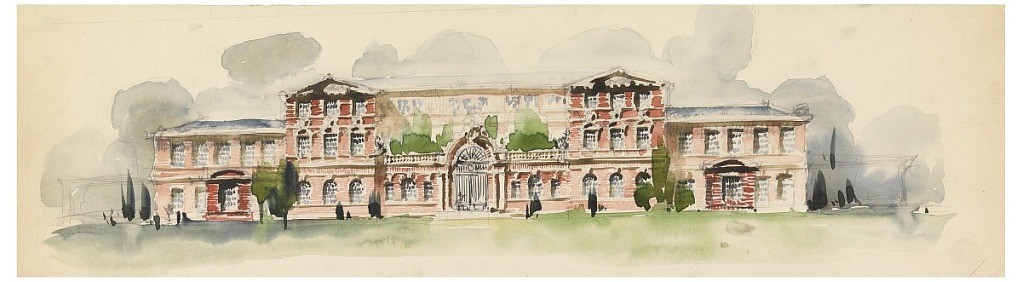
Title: Hearst School for Girls: The Elevation of the Main Building
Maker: Whitney Warren Jr., American, 1864–1943
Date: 1896 or 1897
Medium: Graphite, brush and watercolor on cardboard
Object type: Drawing
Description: The design of the building is proposed with ground floor not yet in final form.